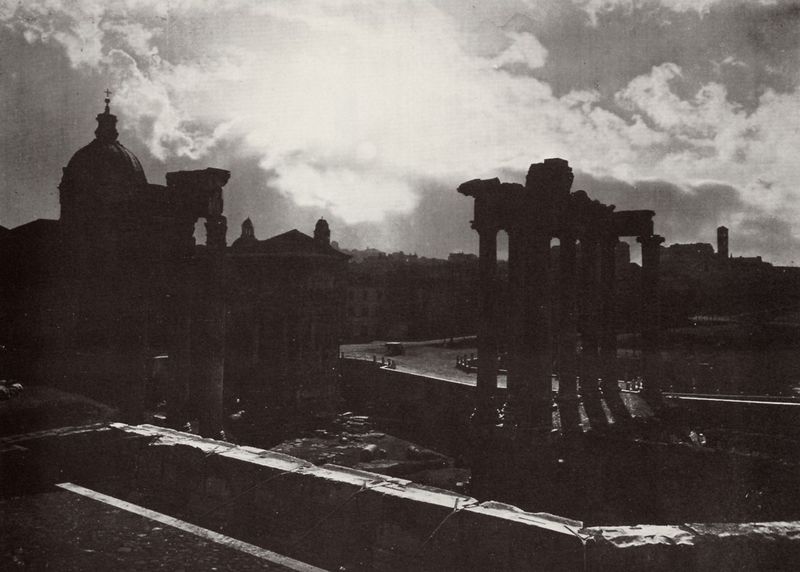
Titel: Das Forum Romanum "bei Nacht"
Künstler: Altobelli
Standort: Rom
Institution: Sammlung Piero Becchetti
Schlagwörter: dunkel, himmel, schatten, weiß, wolken, fluss, landschaft, menschen, stadt, abend, fenster, grau, hell, laterne, licht, marmor, schwarz, strasse, säule, säulen, anlage, gebäude, haus, park, alt, profile, stein, horizont, häuser, kirche, sonne, kontrast, turm, ecke, ansicht, fassade, italien, fläche, sonnenlicht, dächer, mauer, sonnenuntergang, platz, hafen, kuppel, krieg, seile, church, columns, dark, glanz, picture, skyline, umriss, foto, fotografie, photographie, verfall, reste, ruine, belichtung, berlin, lichtstrahl, antike, kreuz, türme, torbogen, dom, bomben, mauerwerk, schwarz weiss, ruinen, kapitelle, kathedrale, rom, photo, fragment, portal, architrave, antik, house, griechenland, zerstört, vatikan, atmosphäre, tempel, dresden, gegenlicht, verdeckt, klassik, ruin, aufnahme, cross, cloudy, bauten, verfallen, forum, forum romanum, kapitol, athen, akropolis, tempelanlage, triumpfbogen, bauwerk, tamburin, dome, rome, temple, archäologie, säulenreihe, kollonnade, scharf, wolkenspiel, ausgrabung, bombe, wolkenbruch, sonnenfinsternis, darkness, zerbombt, bruestung, schärfe, photograph, kontrastreich, stätte, build, antike ruinen, roman forum, 유럽, 신전